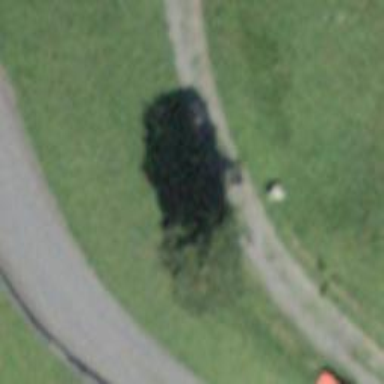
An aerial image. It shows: Bench.